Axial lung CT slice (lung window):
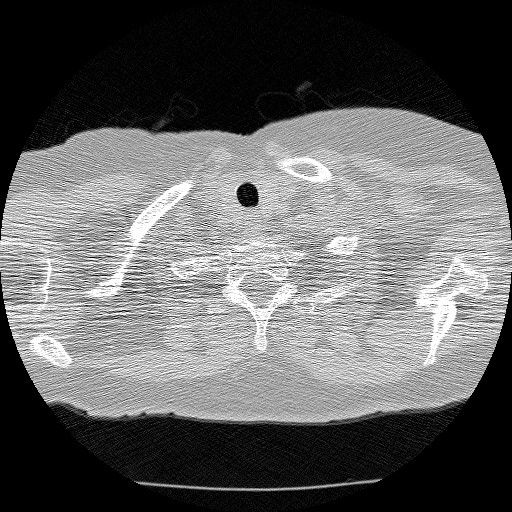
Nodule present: no